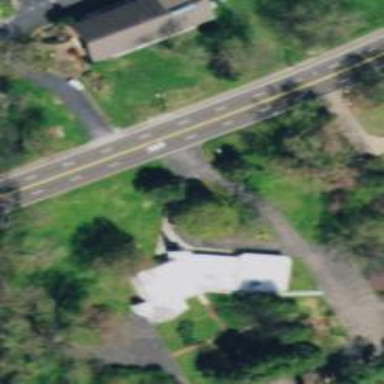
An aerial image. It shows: Driveway.